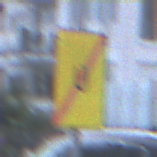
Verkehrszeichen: EndeUmleitung
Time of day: SunriseSunset
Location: Outdoor (Urban)
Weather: PartlyCloudy
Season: NotSpecified
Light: Natural